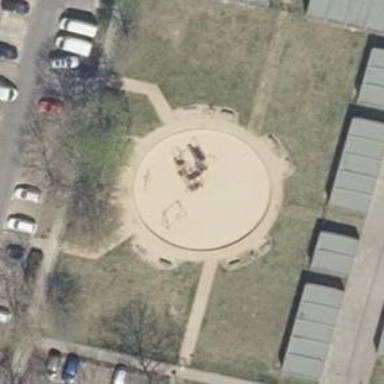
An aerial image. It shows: Sandpit playground.